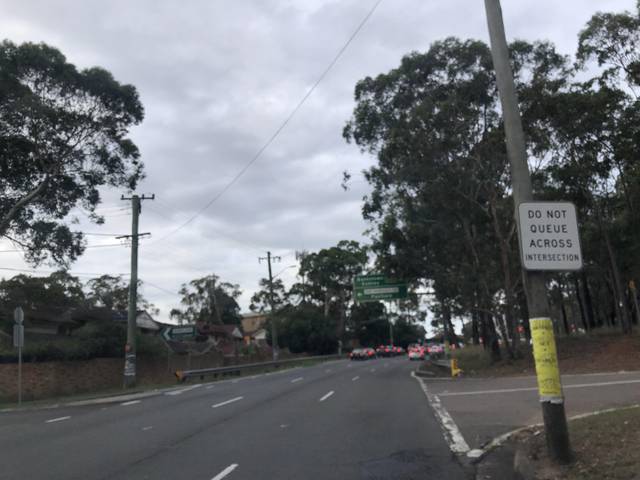
Region: Australia
Coordinates: -33.889, 150.968